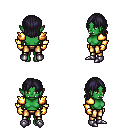
a pixel art fantasy rpg character, female body template, orc, green skin, gold arm armor, gold greaves, raven long bangs hairstyle, gold gloves, metal boots, four views (front, back, left, right), 2x2 character sprite sheet, small pixel art, hard edges, no anti-aliasing